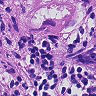
Metastatic tissue present: yes